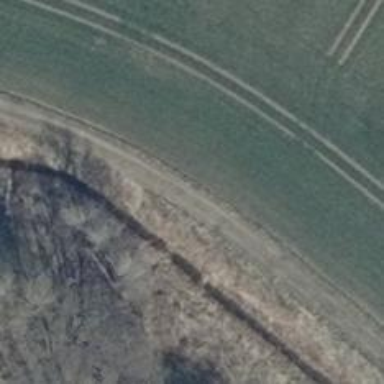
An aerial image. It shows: Dirt track road.